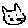
Label: cat